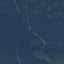
Label: Forest